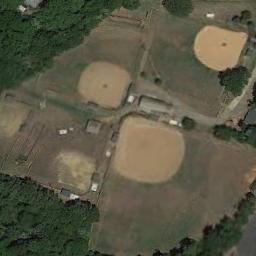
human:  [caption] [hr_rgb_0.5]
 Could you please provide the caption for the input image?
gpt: There are four baseball diamonds in the wasteland surrounded by the brushwood .

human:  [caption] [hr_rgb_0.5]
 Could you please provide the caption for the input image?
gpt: There are three baseball diamonds in the middle of grass surrounded by many trees .

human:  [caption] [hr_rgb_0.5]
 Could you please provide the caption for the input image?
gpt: There is a white house on the edge of the baseball field .

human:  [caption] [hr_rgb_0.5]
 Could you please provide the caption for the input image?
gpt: Three baseball diamonds of different sizes in the forest and some houses beside .

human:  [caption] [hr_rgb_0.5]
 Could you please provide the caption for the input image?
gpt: Many trees are beside the three baseball diamonds .